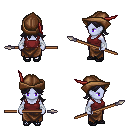
a pixel art fantasy rpg character, female body template, dark elf, purple skin, maroon pirate shirt, robe skirt, raven loose hair, leather cap, white cloth bandages, ghillies, spear, four views (front, back, left, right), 2x2 character sprite sheet, small pixel art, hard edges, no anti-aliasing